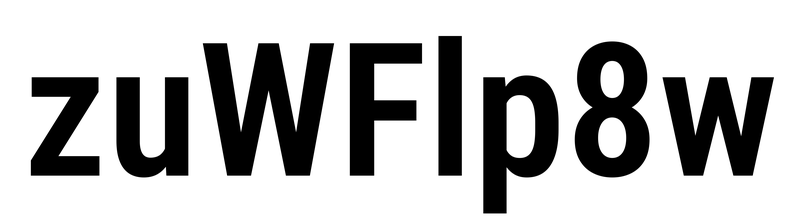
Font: Roboto_Condensed_SemiBold